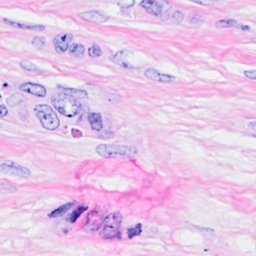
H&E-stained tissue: Breast